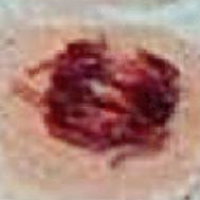
Label: anaphase